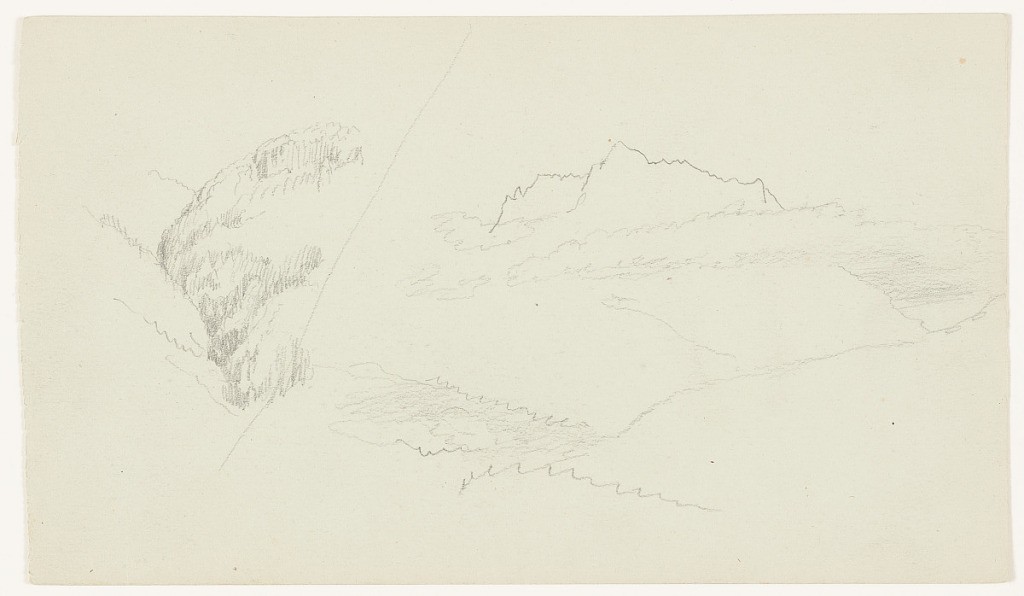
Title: Mountain Sketches
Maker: Frederic Edwin Church, American, 1826–1900
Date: August - September, 1868
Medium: Graphite on gray-green wove paper; verso: graphite
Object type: Drawing
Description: Landscape sketches showing two views of mountains, separated by a diagonal line at center left. At left, a steep, wooded gorge between two mountains is visible. At right, a craggy, serrated mountain is visible in the distance, surrounded by clouds. Sloping, wooded hills comprise the foreground.

Verso: Landscape sketch showing an unfinished view of rocky pinnacles at the peak of a mountain, with another ridge faintly rendered behind it.